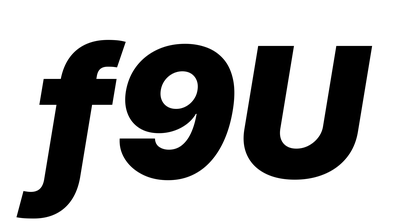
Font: Inter-Italic_Black_Italic